Question: I am trying to imbed a scrollView in the detail side of a splitViewController. Should the scrollView be added inside the 'View', as displayed in the image below?

Or does the 'View' need to be removed, leaving a View Controller and a Scroll View only?
Also, when I add the scrollView to the page, the bottom is being cut off, preventing it from scrolling all the way to the bottom. I also tried resizing the scrollView in the ViewDidLoad method of the View Controller to something extremely large such as:
'''
theScrollView.contentSize = CGSizeMake(20000, 20000);
'''
That did not work either. It seems that we can hold down the mouse and pan, but the scroll bars are always the same length. Thanks your help!
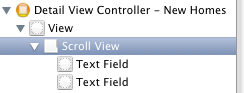
Answer: I have ALWAYS implemented scrollviews as the UIScrollView with a UIView inside of it, then your other elements (i.e. buttons, text views, etc...) SO the hierarchy would be
'''
UIScrollView
UIView
UILabel
UIButton
.
.
.
'''
Because you dont really have a top UIView WITHIN the scrollview, this is most likely why your
'''
theScrollView.contentSize = CGSizeMake(20000, 20000);
'''
line is not working as intended.